Field crop: maize
Growth stage: 2
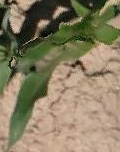
Species: maize